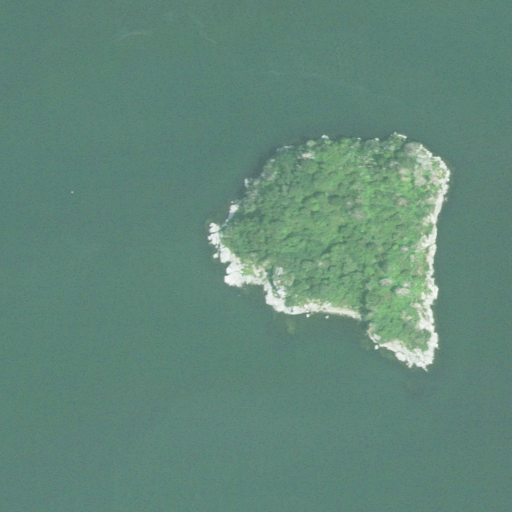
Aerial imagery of island in Rhode Island named Gould Island containing open water, grassland, mixed forest, barren land, and herbaceous wetlands